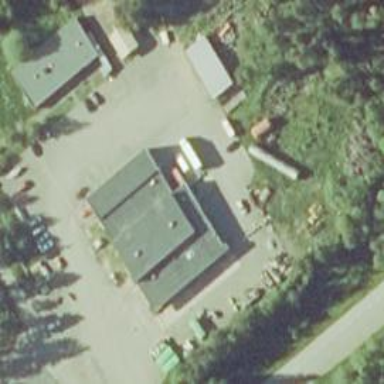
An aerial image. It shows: Building used as recycling center.